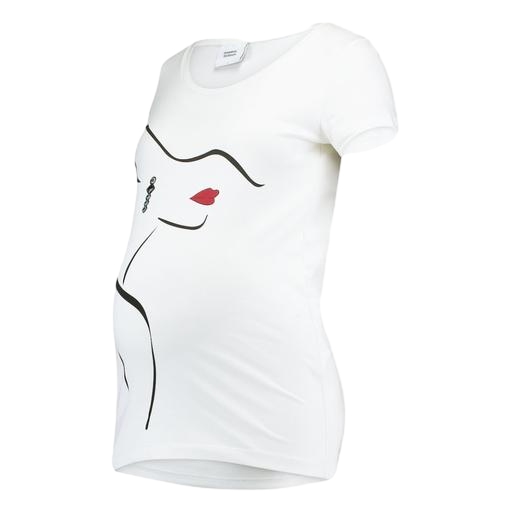
white diane maternity top, multicolor maternity petite t-shirt block print, maternity/nursing tee, white background